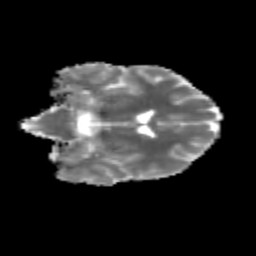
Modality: MD
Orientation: coronal
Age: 28
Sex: female
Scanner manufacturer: siemens
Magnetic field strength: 3 T
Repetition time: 3.5 s
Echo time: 0.125 s